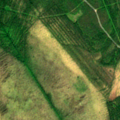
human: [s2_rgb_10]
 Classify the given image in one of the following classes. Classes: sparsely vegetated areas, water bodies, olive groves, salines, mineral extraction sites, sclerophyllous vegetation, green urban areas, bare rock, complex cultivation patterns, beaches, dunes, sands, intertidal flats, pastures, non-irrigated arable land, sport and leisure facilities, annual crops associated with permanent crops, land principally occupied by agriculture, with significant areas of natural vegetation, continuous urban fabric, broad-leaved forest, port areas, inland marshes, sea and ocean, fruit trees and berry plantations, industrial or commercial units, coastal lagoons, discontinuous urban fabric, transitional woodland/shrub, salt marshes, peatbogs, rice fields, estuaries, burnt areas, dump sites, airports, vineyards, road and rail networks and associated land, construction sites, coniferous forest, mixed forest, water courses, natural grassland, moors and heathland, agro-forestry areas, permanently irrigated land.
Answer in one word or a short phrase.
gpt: coniferous forest, transitional woodland/shrub, peatbogs